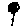
Label: flower